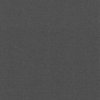
Label: dusty